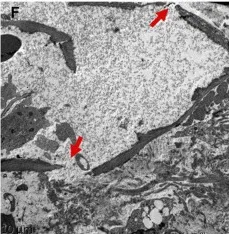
Symptoms, MRL image, and electron photomicrographs of skin biopsy. (F,G) Fractured capillary walls (red arrows), perivascular neutrophils ( ) and erythrocytes.
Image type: pathology (methenamine_silver)